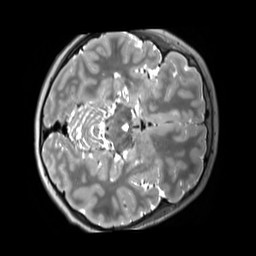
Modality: T2w
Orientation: axial
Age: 11
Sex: male
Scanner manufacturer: siemens
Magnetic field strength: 3 T
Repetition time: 3.2 s
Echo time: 0.408 s